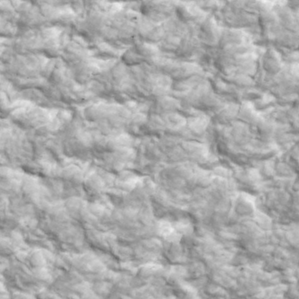
Label: non_frost